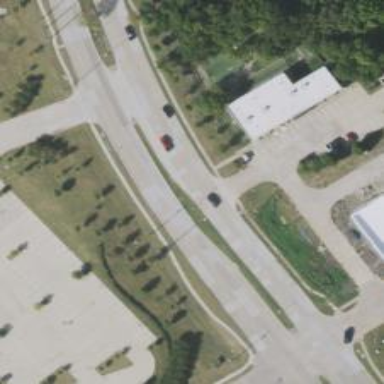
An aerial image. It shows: Unmarked crossing on footway.